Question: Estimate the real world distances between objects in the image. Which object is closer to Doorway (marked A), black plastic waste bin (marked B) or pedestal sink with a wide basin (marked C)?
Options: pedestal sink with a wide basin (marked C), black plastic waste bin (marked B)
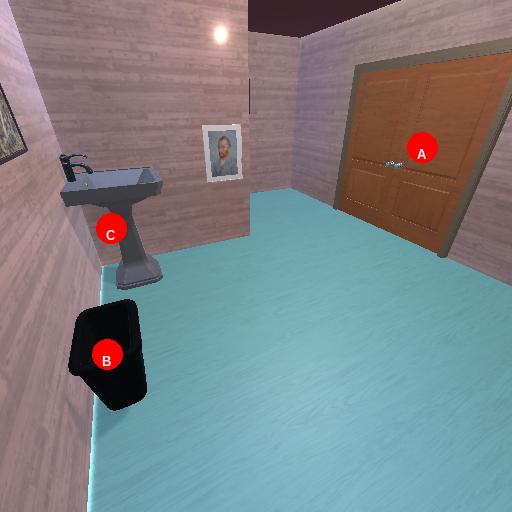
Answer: pedestal sink with a wide basin (marked C)